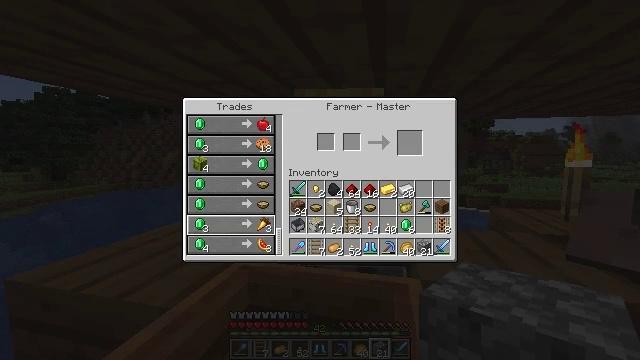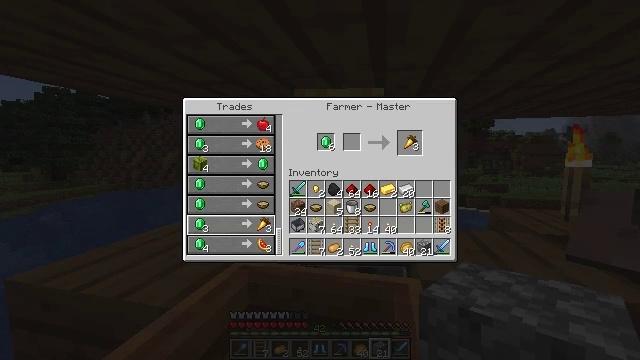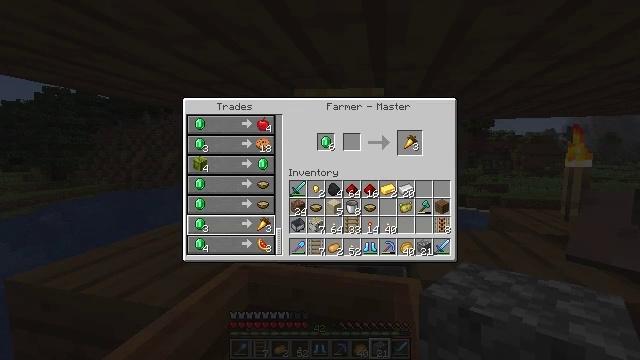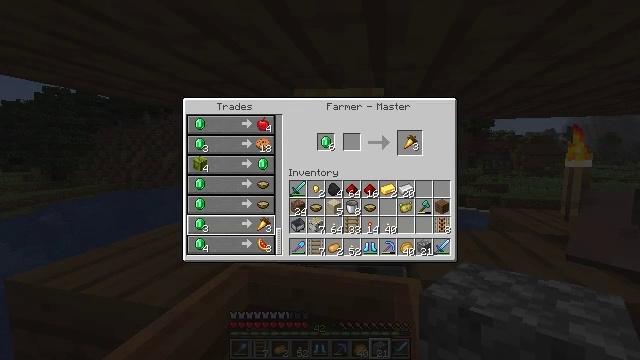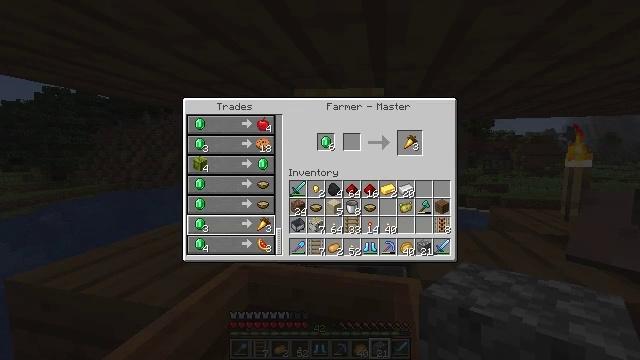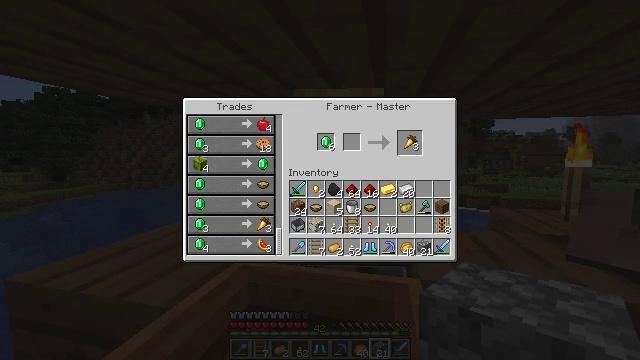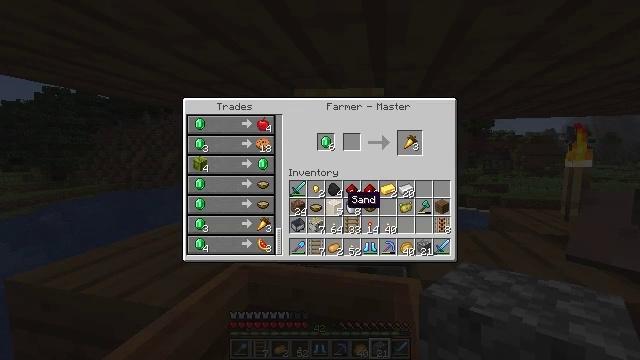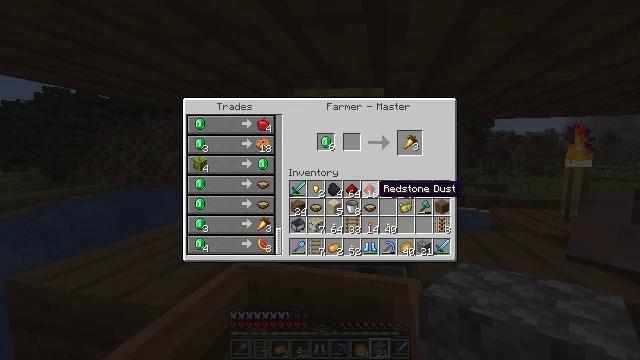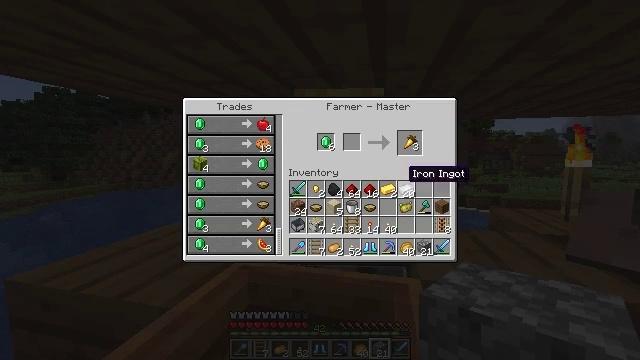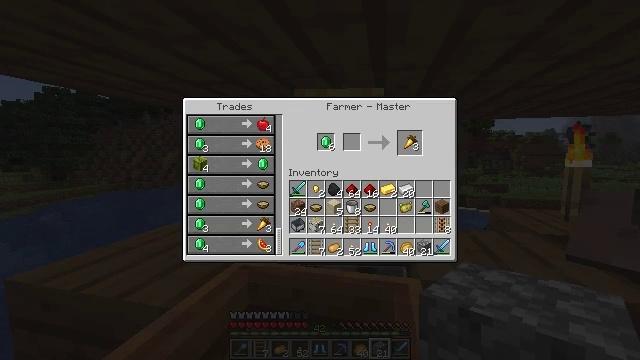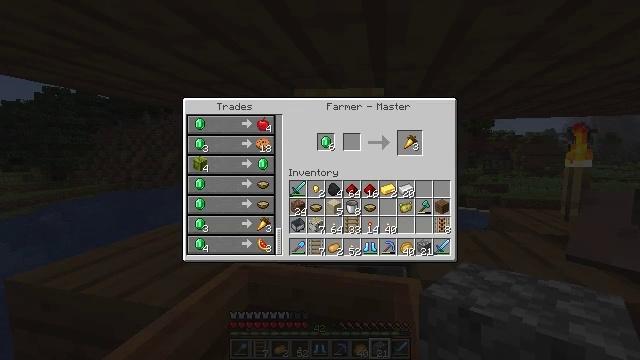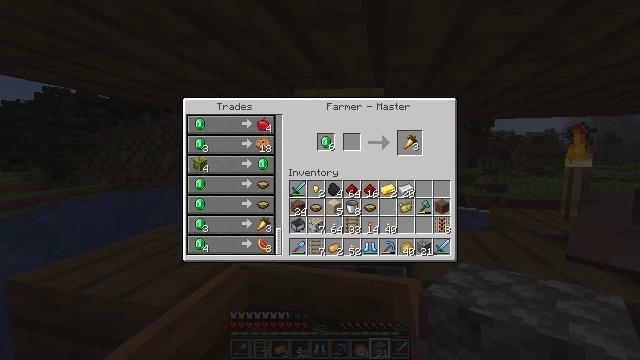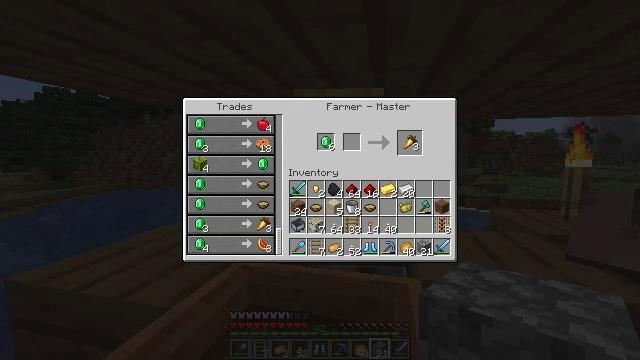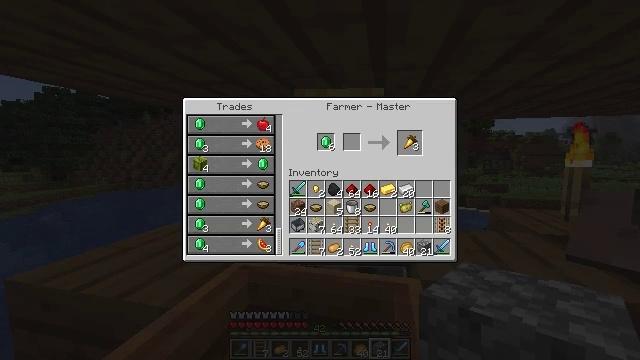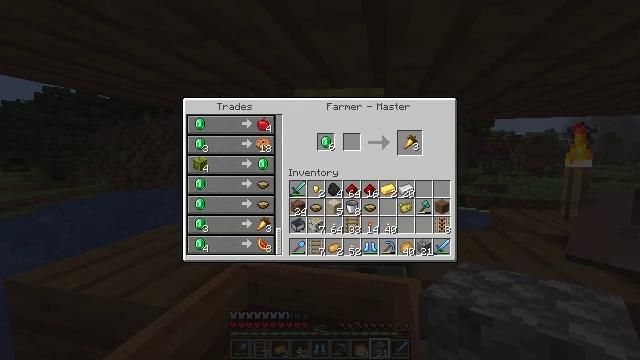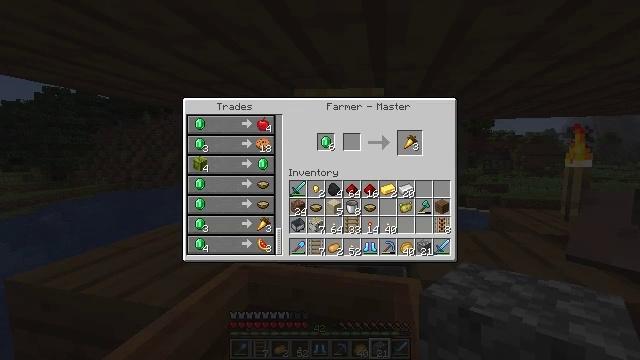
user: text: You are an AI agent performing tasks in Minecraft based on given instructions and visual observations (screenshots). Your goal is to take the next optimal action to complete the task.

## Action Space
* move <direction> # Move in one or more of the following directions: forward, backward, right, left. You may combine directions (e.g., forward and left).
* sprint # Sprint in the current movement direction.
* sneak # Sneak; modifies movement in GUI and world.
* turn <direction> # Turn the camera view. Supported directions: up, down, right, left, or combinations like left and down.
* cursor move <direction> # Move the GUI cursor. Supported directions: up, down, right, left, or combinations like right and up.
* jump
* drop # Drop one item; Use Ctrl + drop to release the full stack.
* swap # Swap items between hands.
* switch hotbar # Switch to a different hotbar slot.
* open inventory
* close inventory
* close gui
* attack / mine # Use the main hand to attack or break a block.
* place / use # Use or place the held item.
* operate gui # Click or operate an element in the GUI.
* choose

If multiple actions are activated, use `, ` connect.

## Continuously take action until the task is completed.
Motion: motion action
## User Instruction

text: Get a golden carrot crafted with gold nuggets and a carrot.
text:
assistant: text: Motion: operate gui
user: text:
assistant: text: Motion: operate gui
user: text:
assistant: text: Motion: operate gui
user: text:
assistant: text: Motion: no_op
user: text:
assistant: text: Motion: cursor move right and up
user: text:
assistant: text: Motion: cursor move right and up
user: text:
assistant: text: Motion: cursor move right and up
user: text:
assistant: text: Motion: cursor move right and up
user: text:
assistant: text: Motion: cursor move right and up
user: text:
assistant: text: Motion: no_op
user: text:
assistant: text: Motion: no_op
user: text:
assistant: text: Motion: sneak
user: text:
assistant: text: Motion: sneak
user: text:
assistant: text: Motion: sneak
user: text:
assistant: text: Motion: sneak
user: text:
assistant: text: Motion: sneak
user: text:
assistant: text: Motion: sneak
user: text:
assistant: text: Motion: sneak
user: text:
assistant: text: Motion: sneak
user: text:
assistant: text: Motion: sneak
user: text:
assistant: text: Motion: sneak
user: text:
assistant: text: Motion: sneak
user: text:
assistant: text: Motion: sneak
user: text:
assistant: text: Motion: sneak, operate gui
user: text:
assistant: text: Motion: sneak, operate gui
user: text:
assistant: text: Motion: sneak
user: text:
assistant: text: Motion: sneak
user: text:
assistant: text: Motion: sneak
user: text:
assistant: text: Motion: sneak